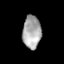
Tissue: lung
Cell type: Others
Senescence score: 0.2171
Nuclear area (px): 592
Mean DAPI intensity: 167.973